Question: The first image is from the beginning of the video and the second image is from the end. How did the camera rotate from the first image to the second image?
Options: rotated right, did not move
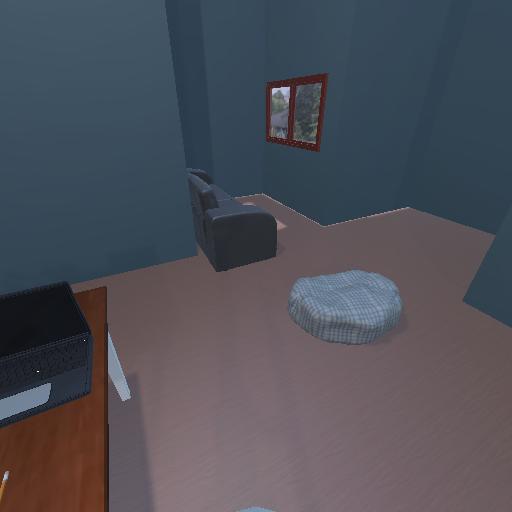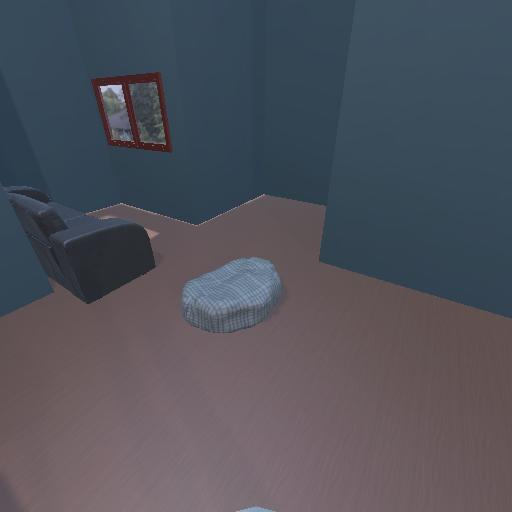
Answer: rotated right